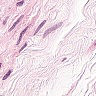
Metastatic tissue present: no